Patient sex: M
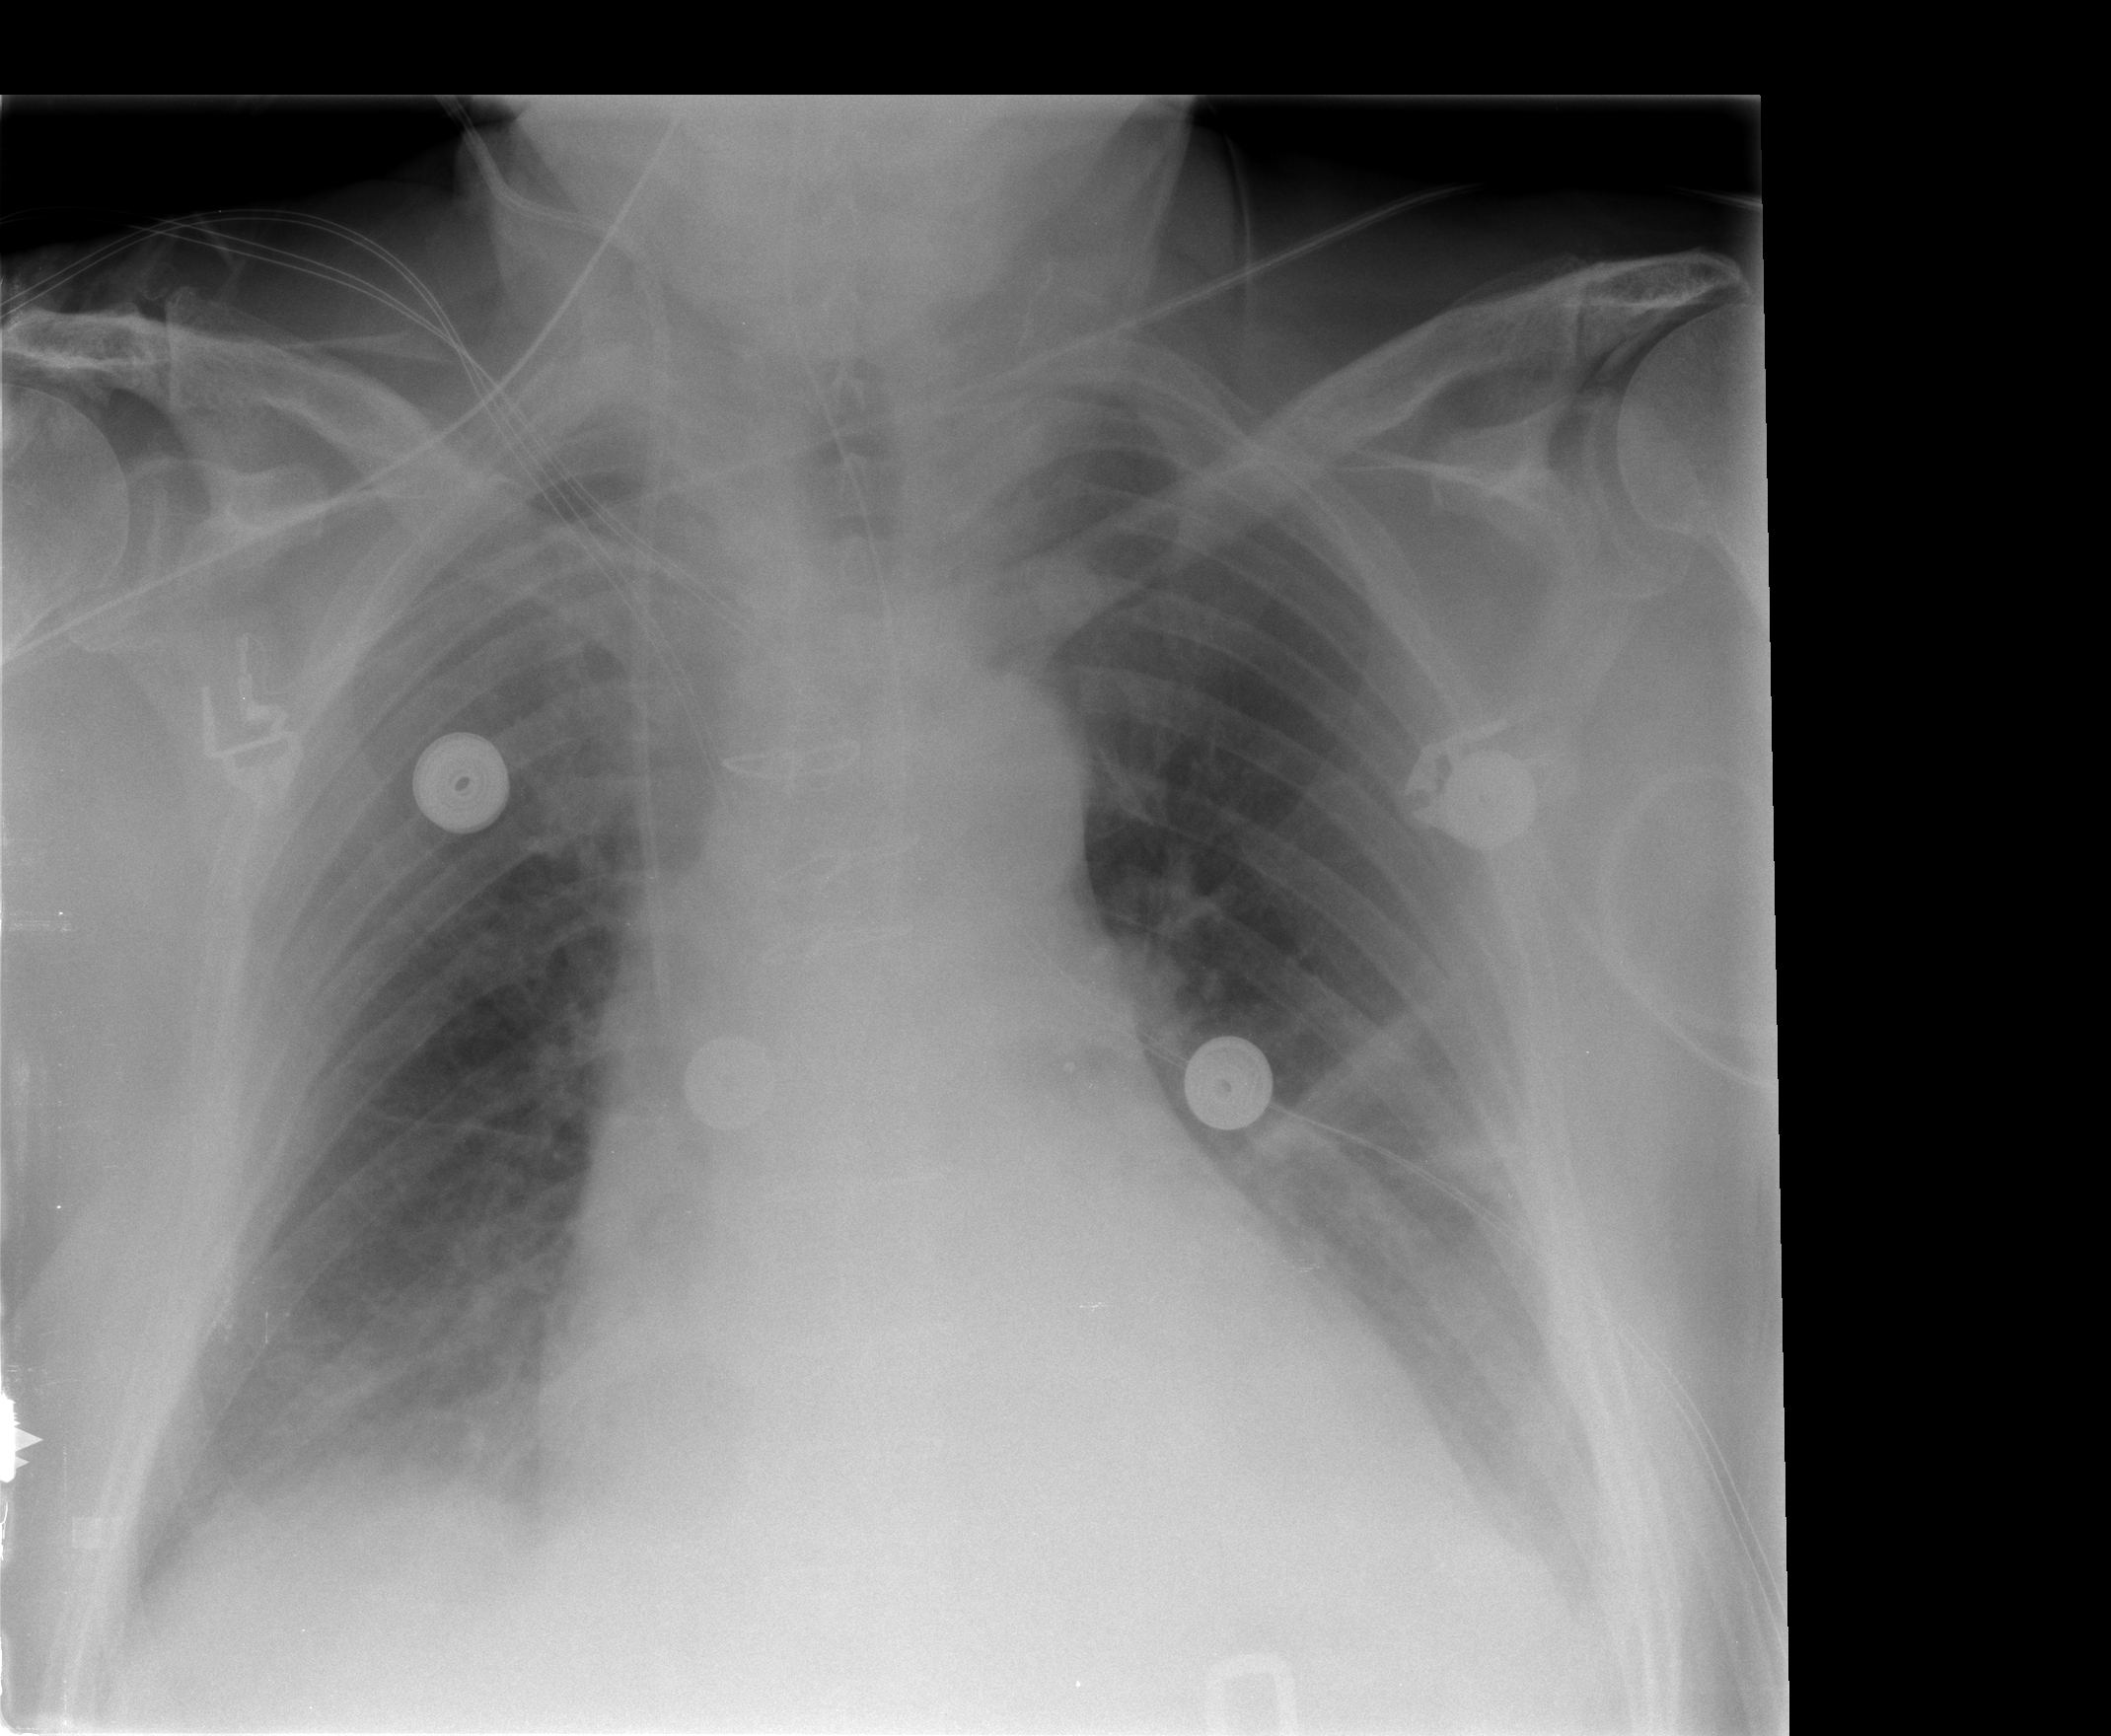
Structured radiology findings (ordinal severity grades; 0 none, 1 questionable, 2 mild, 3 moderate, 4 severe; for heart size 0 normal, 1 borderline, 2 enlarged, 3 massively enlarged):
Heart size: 2
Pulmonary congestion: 2
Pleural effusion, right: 1
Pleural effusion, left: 2
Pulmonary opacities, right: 0
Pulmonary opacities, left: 0
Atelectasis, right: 2
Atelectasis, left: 2